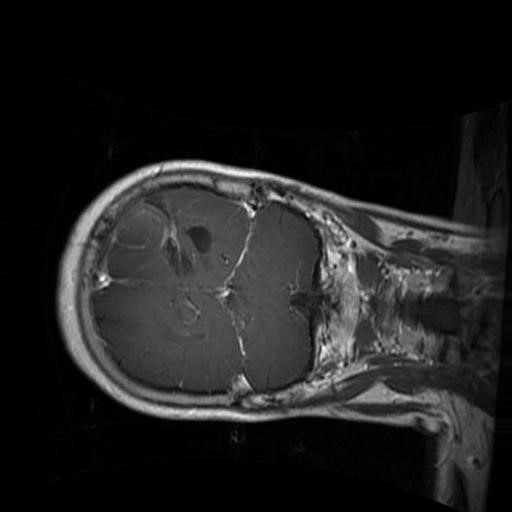
Label: brain_glioma